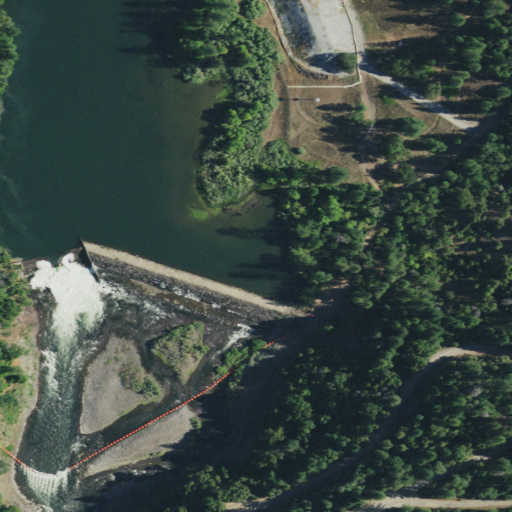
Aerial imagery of plain(s) in California named Fenders Flat containing open water, evergreen forest, open development, shrub, herbaceous wetlands, grassland, barren land, and medium intensity development